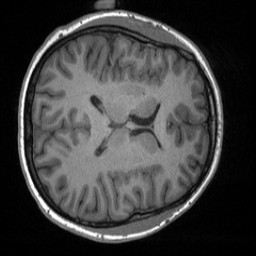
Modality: T1w
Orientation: axial